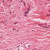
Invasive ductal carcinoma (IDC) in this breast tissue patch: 1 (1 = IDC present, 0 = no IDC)